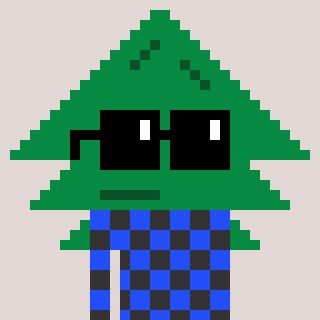
a pixel art character with square black sunglasses, a fir-shaped head and a grayscale-colored body on a warm background